Question: I have implemented Q-Learning as described in,
<URL>
In order to approx. Q(S,A) I use a neural network structure like the following,
- - - - -
At each learning iteration using the following formula,

I calculate a Q-Target value then calculate an error using,
'''
error = QTarget - LastQValueReturnedFromNN
'''
and back propagate the error through the neural network.
Q1, Am I on the right track? I have seen some papers that implement a NN with one output neuron for each action.
Q2, My reward function returns a number between -1 and 1. Is it ok to return a number between -1 and 1 when the activation function is sigmoid (0 1)
Q3, From my understanding of this method given enough training instances it should be quarantined to find an optimal policy wight? When training for XOR sometimes it learns it after 2k iterations sometimes it won't learn even after 40k 50k iterations.
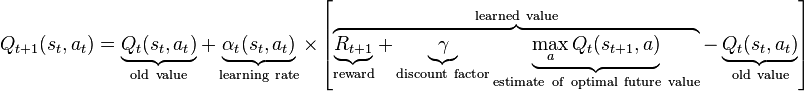
Answer: Q1. It is more efficient if you put all action neurons in the output. A single forward pass will give you all the q-values for that state. In addition, the neural network will be able to generalize in a much better way.
Q2. Sigmoid is typically used for classification. While you can use sigmoid in other layers, I would not use it in the last one.
Q3. Well.. Q-learning with neural networks is famous for not always converging. Have a look at DQN (deepmind). What they do is solving two important issues. They decorrelate the training data by using memory replay. Stochastic gradient descent doesn't like when training data is given in order. Second, they bootstrap using old weights. That way they reduce non-stationary.